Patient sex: F
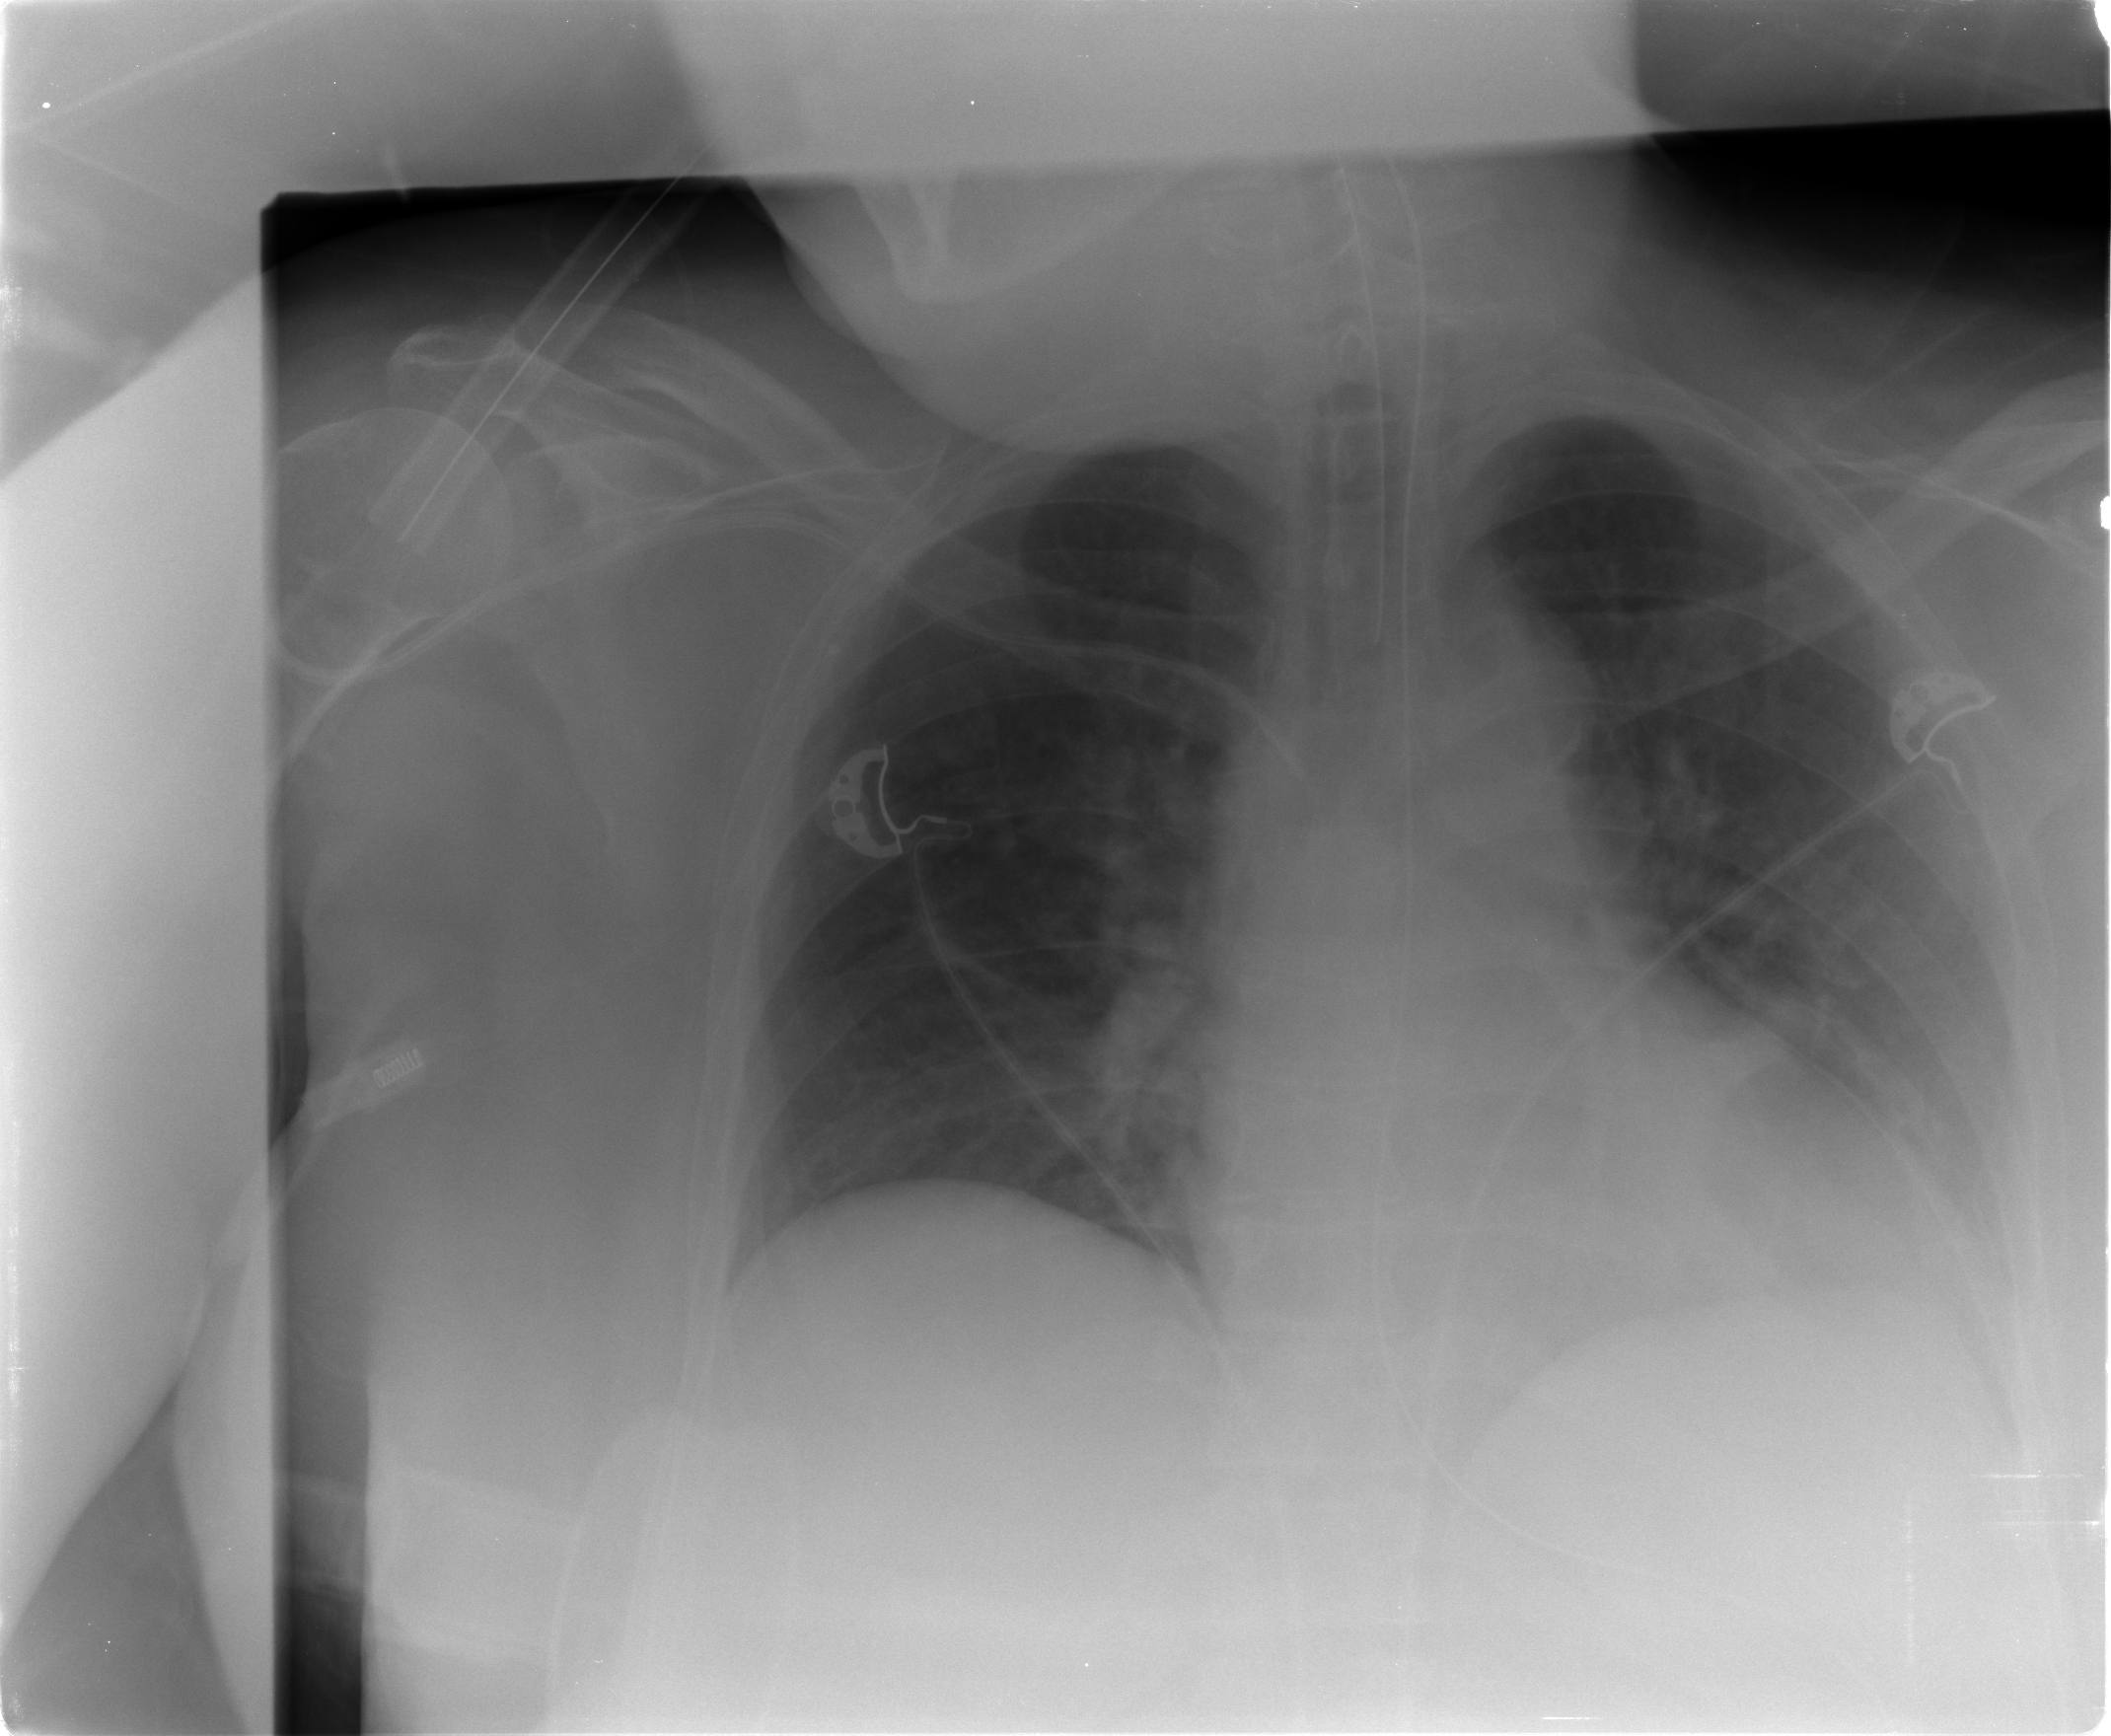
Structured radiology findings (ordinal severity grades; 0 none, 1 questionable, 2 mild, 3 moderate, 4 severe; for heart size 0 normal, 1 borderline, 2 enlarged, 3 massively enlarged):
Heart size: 1
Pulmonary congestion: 1
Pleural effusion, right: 0
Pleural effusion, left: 2
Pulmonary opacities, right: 0
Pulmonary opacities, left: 1
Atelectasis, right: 2
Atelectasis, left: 2